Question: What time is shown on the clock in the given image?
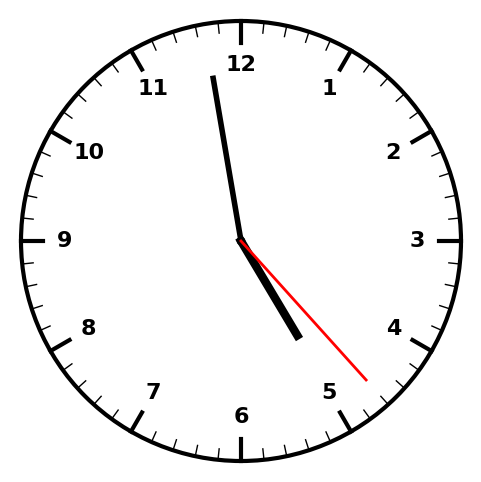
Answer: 04:58:23